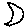
Label: moon